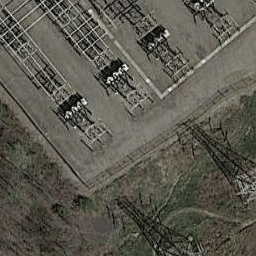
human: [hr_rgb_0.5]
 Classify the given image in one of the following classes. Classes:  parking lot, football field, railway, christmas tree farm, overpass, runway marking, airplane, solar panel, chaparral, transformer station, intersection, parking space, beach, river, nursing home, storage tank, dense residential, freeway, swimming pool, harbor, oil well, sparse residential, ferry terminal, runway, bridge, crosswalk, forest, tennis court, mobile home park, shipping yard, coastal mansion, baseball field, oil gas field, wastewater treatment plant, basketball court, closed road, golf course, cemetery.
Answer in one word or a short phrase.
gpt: transformer station